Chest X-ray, AP view. Patient: 69 years old, sex F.
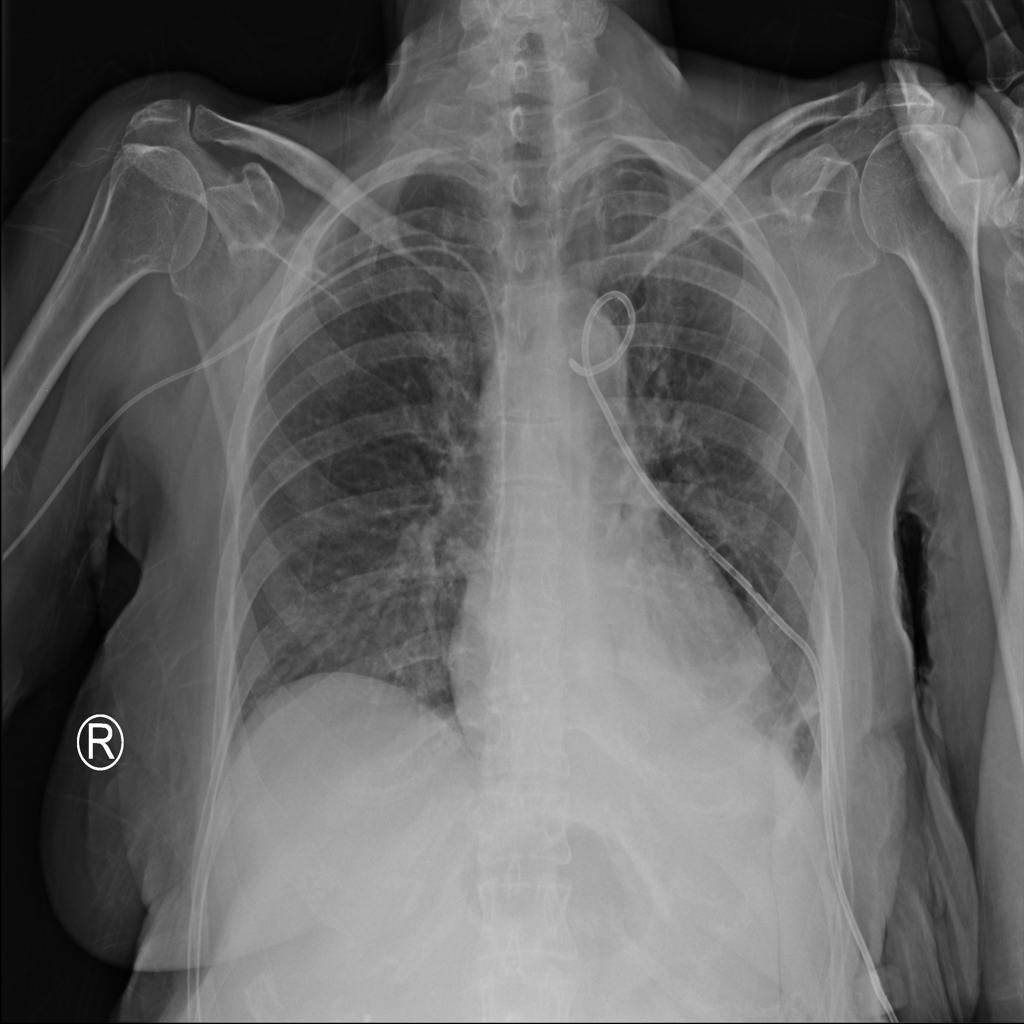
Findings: Atelectasis, Pneumothorax